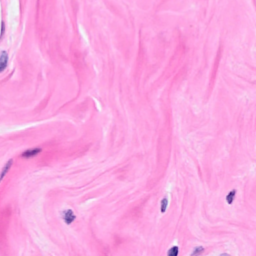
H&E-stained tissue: Breast